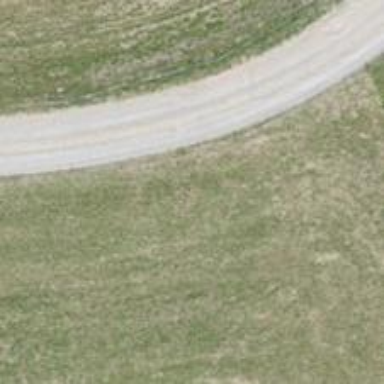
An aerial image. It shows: Unclassified road with asphalt surface.